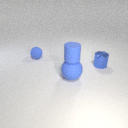
large blue rubber sphere in front of small blue metal cylinder